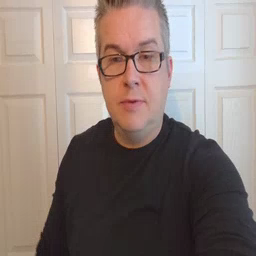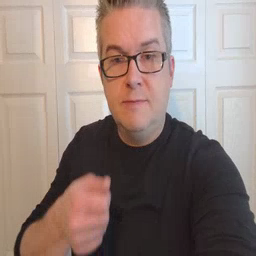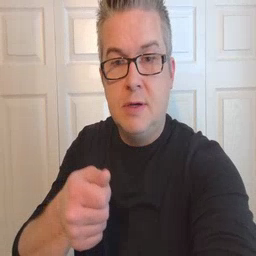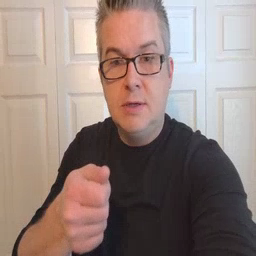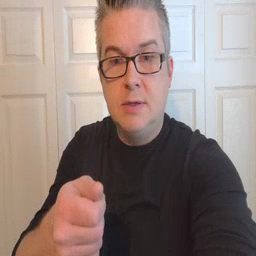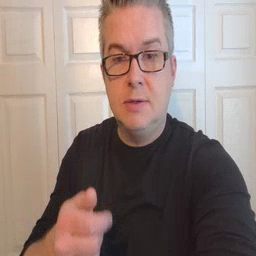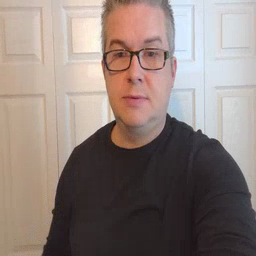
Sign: vacuum